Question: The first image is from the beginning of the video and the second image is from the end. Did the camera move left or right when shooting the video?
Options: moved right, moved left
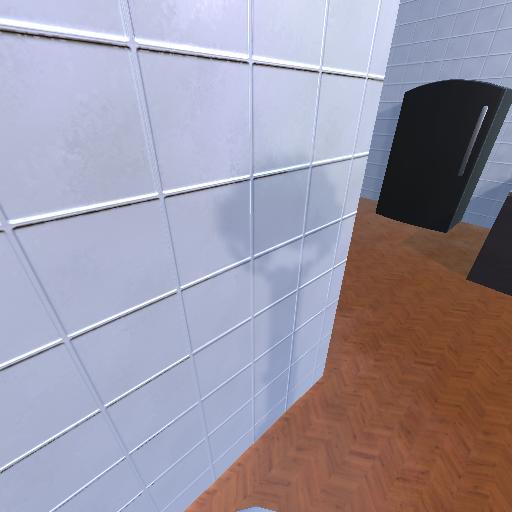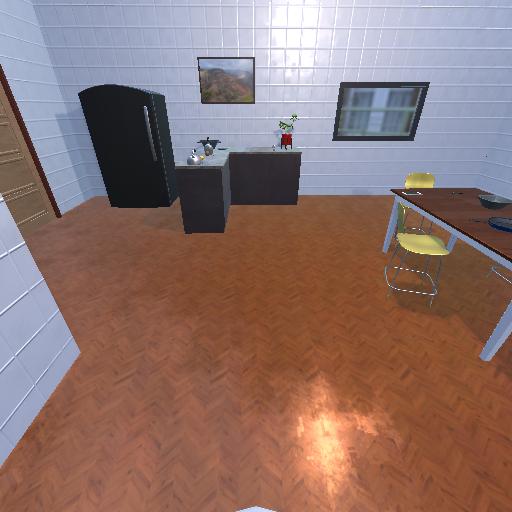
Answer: moved right